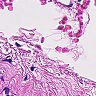
Metastatic tissue present: no